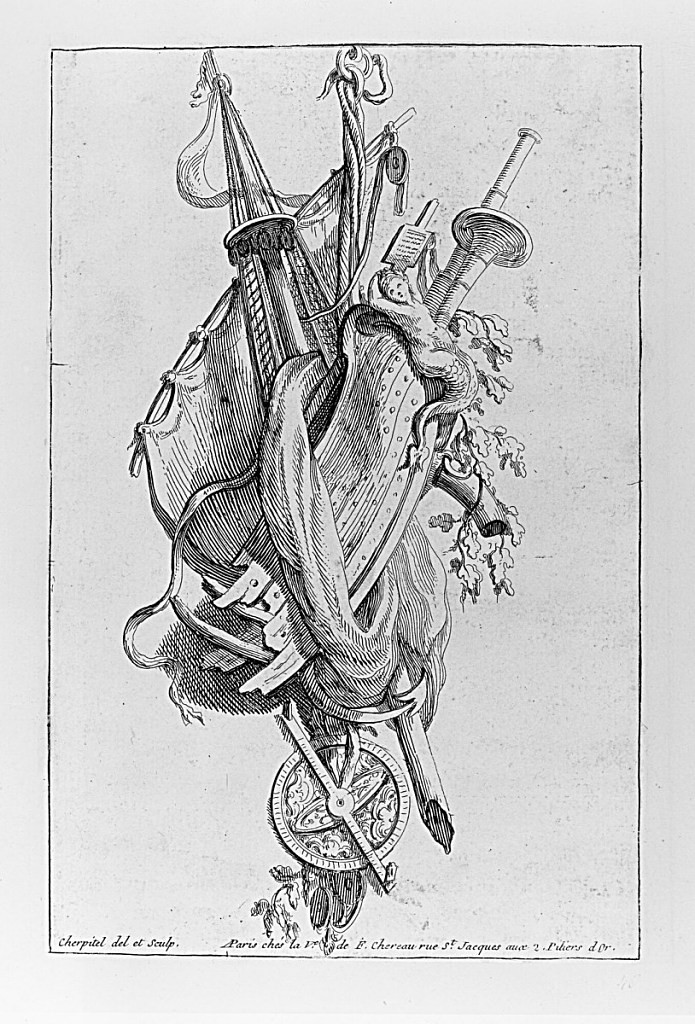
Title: Design for a Trophy
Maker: Mathurin Cherpitel, French, 1736 – 1809
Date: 1755–68
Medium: Etching on laid paper
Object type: Print
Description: Design for a nautical themed trophy hanging from a rope tied to a ring. The trophy includes different parts of a sail ship, a sail, bow, ropes, and a compass. The plate is signed.